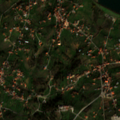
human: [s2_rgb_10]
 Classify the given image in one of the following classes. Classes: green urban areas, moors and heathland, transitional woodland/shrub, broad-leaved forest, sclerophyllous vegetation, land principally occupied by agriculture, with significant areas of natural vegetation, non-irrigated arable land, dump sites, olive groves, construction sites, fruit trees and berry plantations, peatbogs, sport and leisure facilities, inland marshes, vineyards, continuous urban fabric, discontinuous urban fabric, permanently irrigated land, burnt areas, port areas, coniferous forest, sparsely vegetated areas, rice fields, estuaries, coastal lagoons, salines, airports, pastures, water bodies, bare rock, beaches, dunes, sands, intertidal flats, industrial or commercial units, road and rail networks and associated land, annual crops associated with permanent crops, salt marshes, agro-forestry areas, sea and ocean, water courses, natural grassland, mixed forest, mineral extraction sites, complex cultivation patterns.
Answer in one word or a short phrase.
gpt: olive groves, land principally occupied by agriculture, with significant areas of natural vegetation